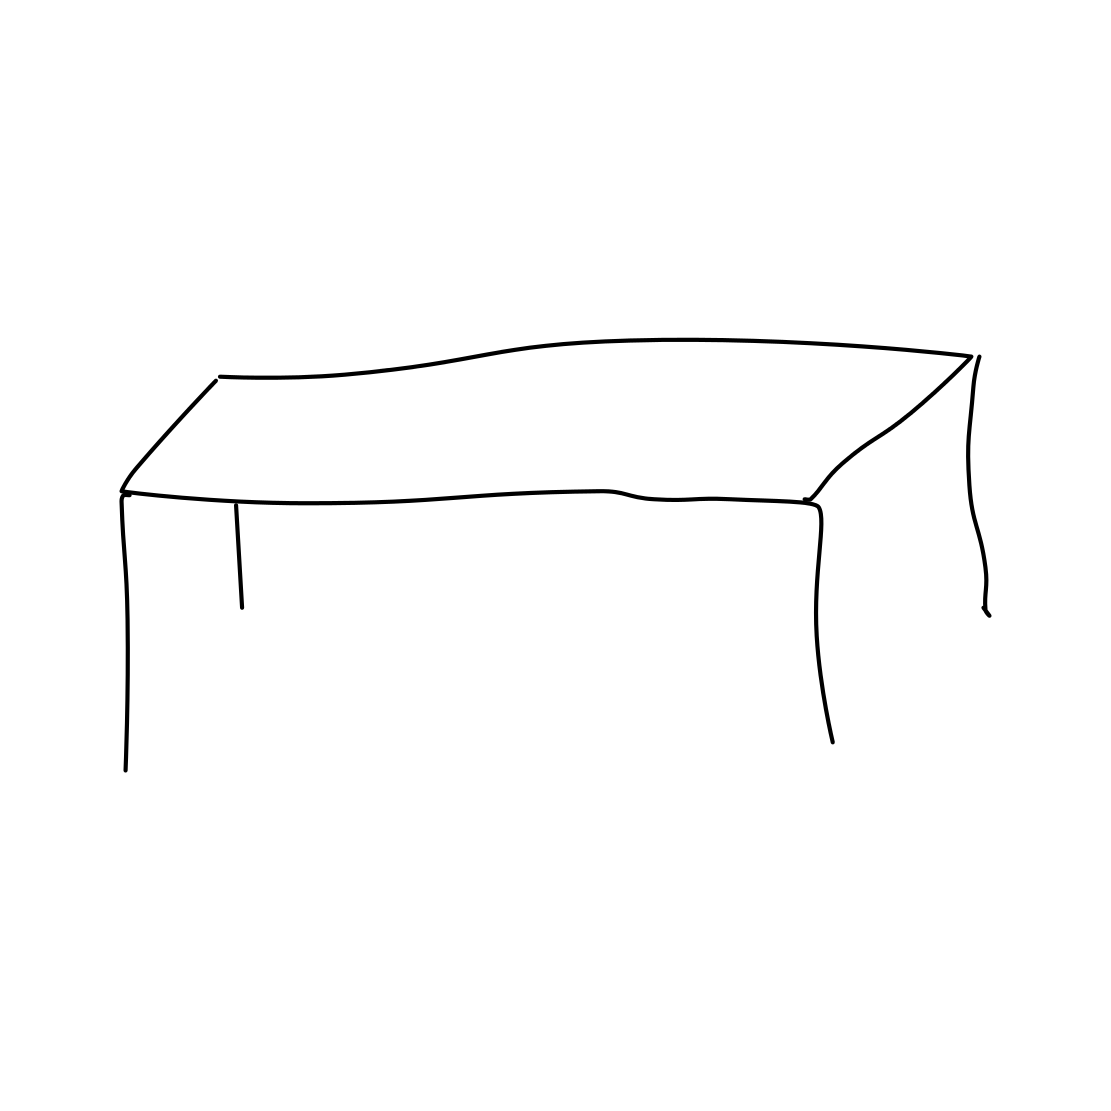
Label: table